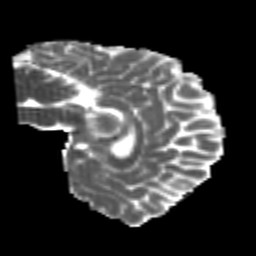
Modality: MD
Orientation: sagittal
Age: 20
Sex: male
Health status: healthy
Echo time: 0.074 s